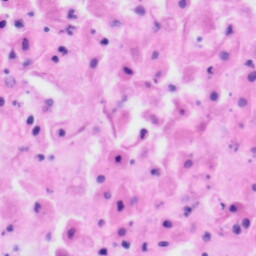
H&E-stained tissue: Tonsil